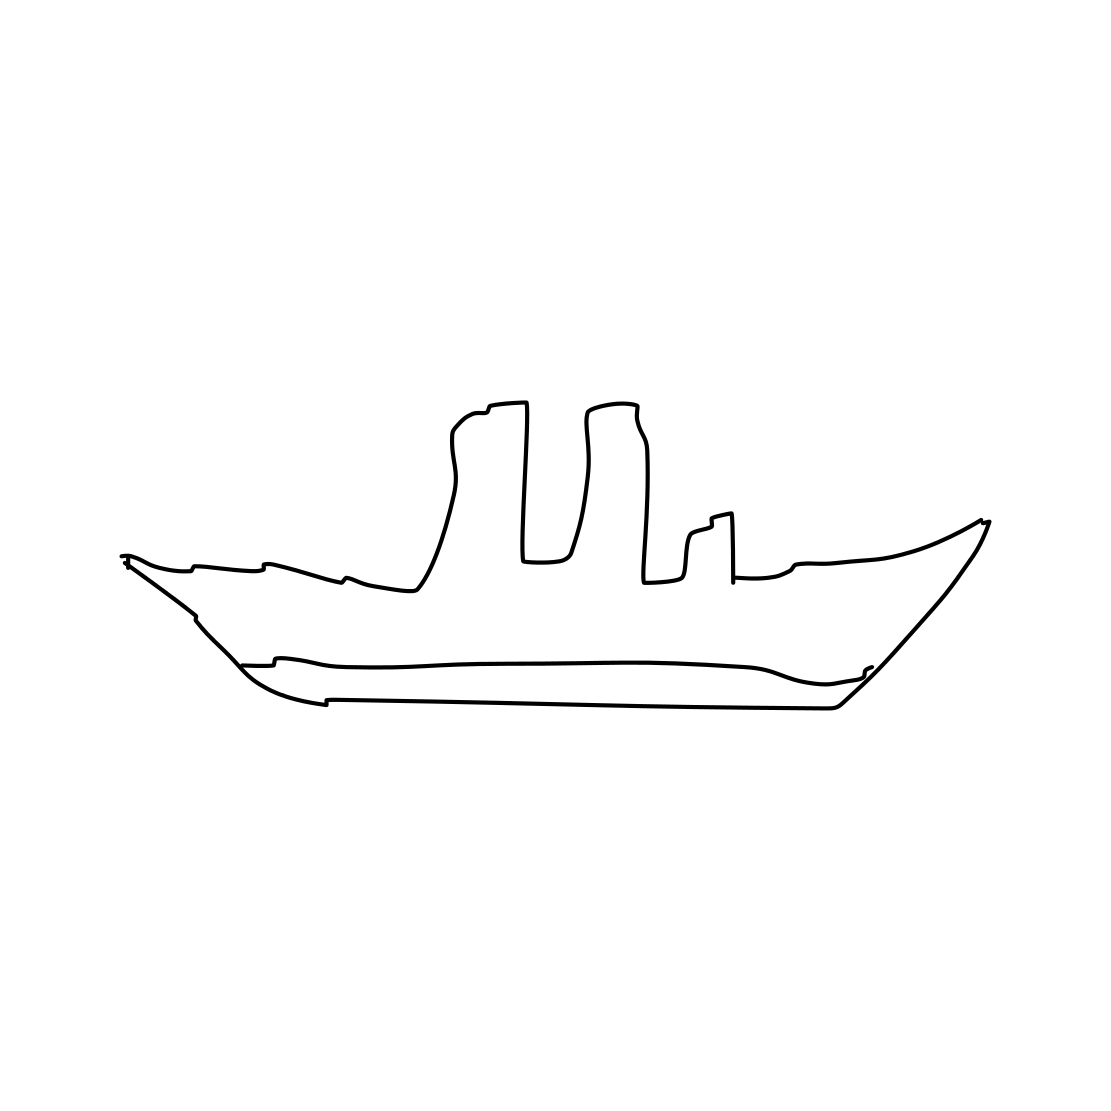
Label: submarine